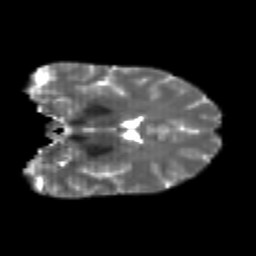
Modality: T2w
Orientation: coronal
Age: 22
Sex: female
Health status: healthy
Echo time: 0.074 s